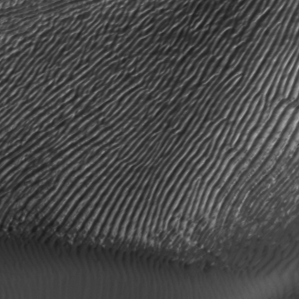
Label: frost